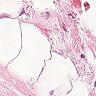
Metastatic tissue present: no